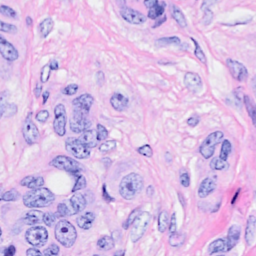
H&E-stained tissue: Breast